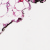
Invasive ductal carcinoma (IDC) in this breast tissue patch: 0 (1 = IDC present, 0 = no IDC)